Question: Ok what I need is a little weird and goes as follows:
Clues array is created manually, Data array is created dynamically. An Xpath function takes our clues as input and maps the results to data to create a dynamic array
'''
clues = Array.new
clues << 'Power supply type'
clues << 'Slots'
clues << 'Software included'
selector = "//td[text()='%s']/following-sibling::td"
data = Array.new
data = clues.map do |clue|
xpath = selector % clue
[clue, doc.at(xpath).text.strip]
end
'''
The code in the data array uses two inputs, clues and selector
every item at clues[index] goes into selector at %s to become
'''
//td[text()='%s']/following-sibling::td
//td[text()='Power supply type']/following-sibling::td
//td[text()='Slots']/following-sibling::td
//td[text()='Software included']/following-sibling::td
'''
Xpath then goes off and grabs information from a webpage using our stored commands, all of this is then stored as elements in the array data as data[0]...data[3]
Data[2] looks like this, a big chunk of information
'''
Symantec Norton Internet Security (60 days live update); Recovery partition (inc
luding possibility to recover system; applications and drivers separately); Opti
onal re-allocation of recovery partition;
'''
I want to take each piece of software listed here and store it on its own e.g.
'''
data[2]Symantec Norton Internet Security (60 days live update);
data[3]Recovery partition (including possibility to recover system;
data[4]Optional re-allocation of recovery partition;
'''
So I assume I need to split data[2] somehow and add it back into the data array?
I am trying to isolate this particular index as I need it on multiple lines for my final output to spreadsheet

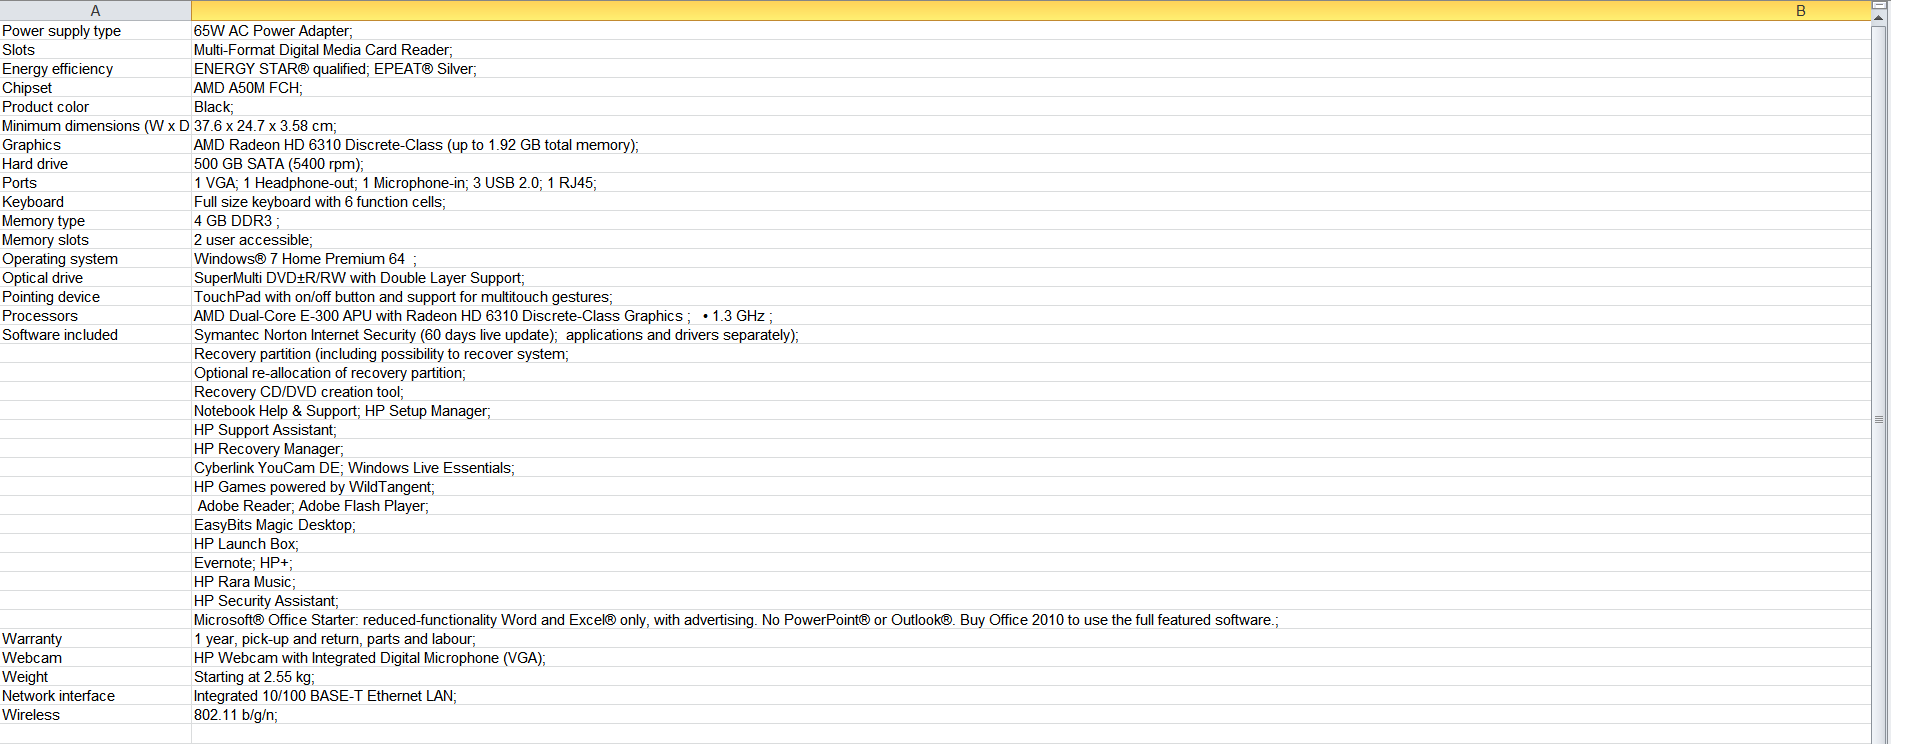
Answer: '''
data = Array.new
clues.each do |clue|
xpath = selector % clue
text = doc.at(xpath).text.strip
if clue == 'Software included'
values = text.scan(/.+?;/)
values << text if values.empty? # text did not contain a semicolon
data << [clue, values.shift.strip]
values.each do |value|
data << ['', value.strip]
end
else
data << [clue, text]
end
end
'''
Output (indented to be more readable):
'''
[
["Power supply type", "400w"],
["Slots", "2"],
["Software included", "Symantec Norton Internet Security (60 days live update);"],
["", "Recovery partition (including possibility to recover system;"],
["", "applications and drivers separately);"],
["", "Optional re-allocation of recovery partition;"]
]
'''